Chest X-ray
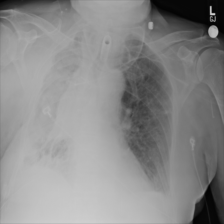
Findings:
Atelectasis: negative
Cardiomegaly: negative
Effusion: negative
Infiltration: negative
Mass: negative
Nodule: negative
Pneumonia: negative
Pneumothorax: negative
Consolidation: positive
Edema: negative
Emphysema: positive
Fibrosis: negative
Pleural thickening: positive
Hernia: negative